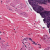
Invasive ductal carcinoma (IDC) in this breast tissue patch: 0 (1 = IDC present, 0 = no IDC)